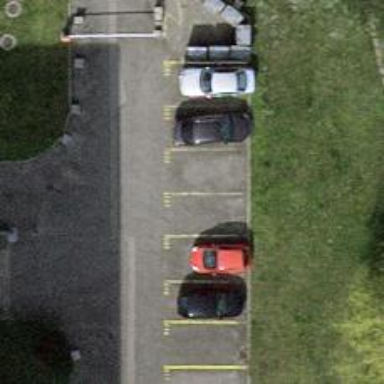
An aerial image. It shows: Car-sharing service available at this location.